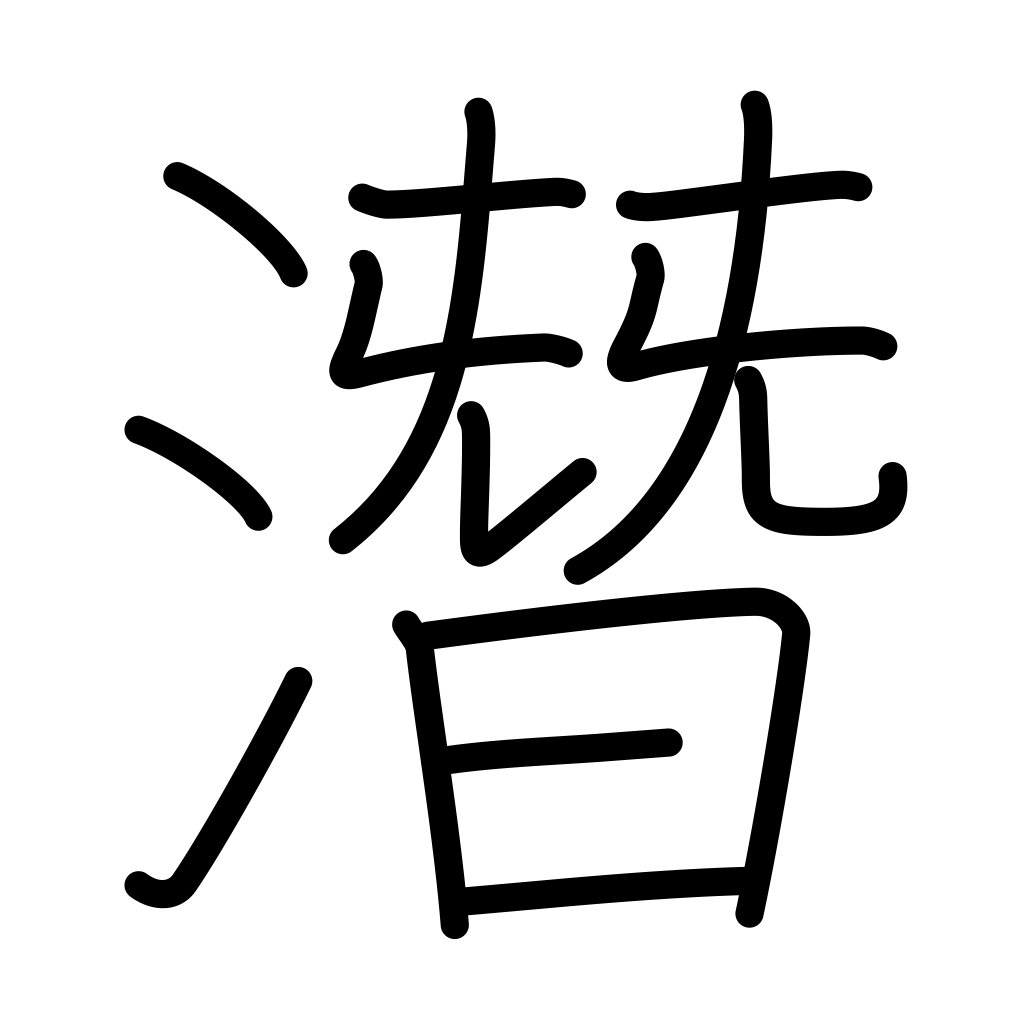
Meaning: conceal, hide, hush